Question: I'm creating some blocks where the one floats left and the other one floats right and same for the text blocks.

Now what i want to do is vertically align the text but:
'''
display: table-cell; vertical-align:middle;
'''
Doesn't work and i can't use line-height ( since it isn't a single line ):
'''
line-height: value of div;
'''
If someone can point me in the right direction that would be great. I've created a fiddle:
<URL>
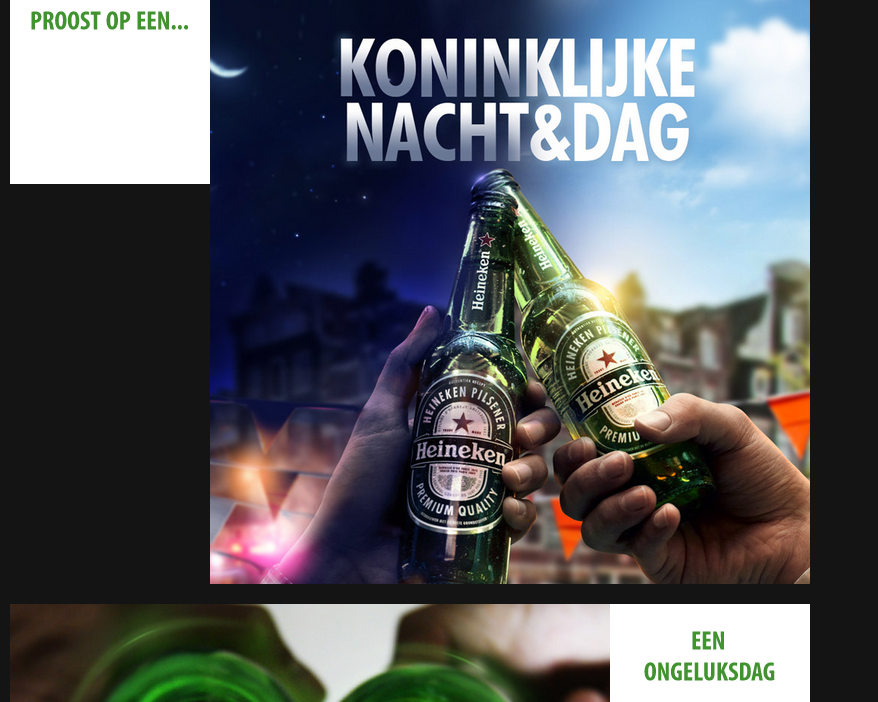
Answer: You need a container that has
'''
display:table
'''
with a table-cell inside it
<URL>